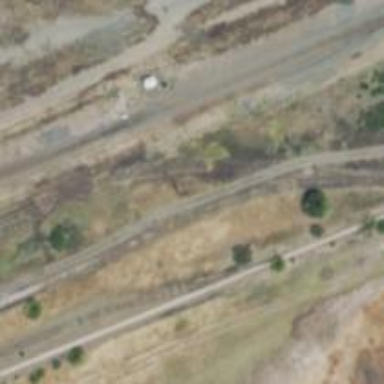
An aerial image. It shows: Unused railway yard.